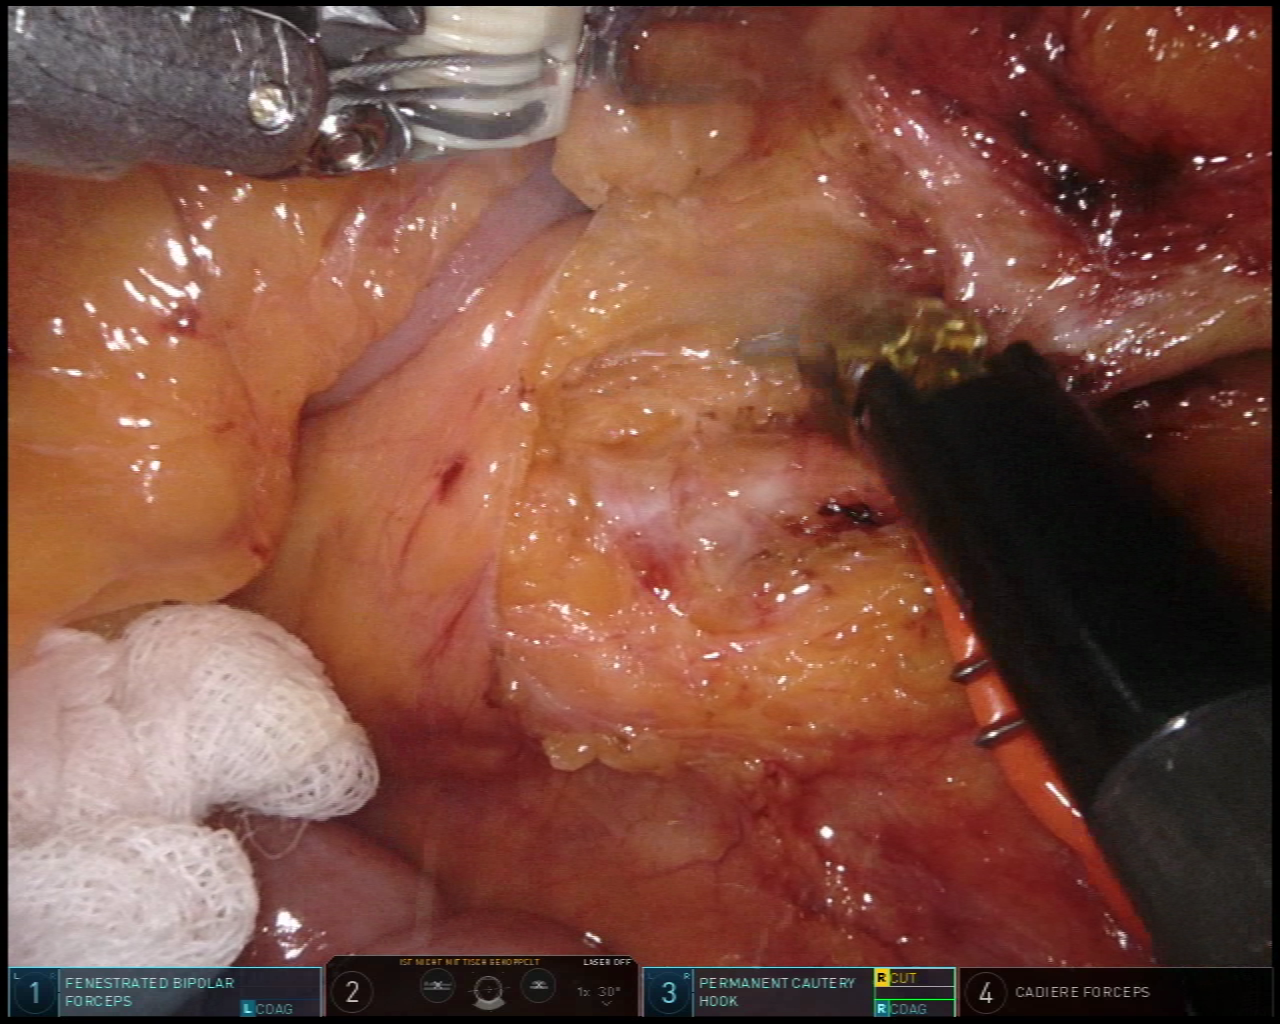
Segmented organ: small_intestine
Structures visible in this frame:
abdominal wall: no
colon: no
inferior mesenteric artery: yes
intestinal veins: no
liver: no
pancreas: no
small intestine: yes
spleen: no
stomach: no
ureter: no
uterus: no
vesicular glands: no